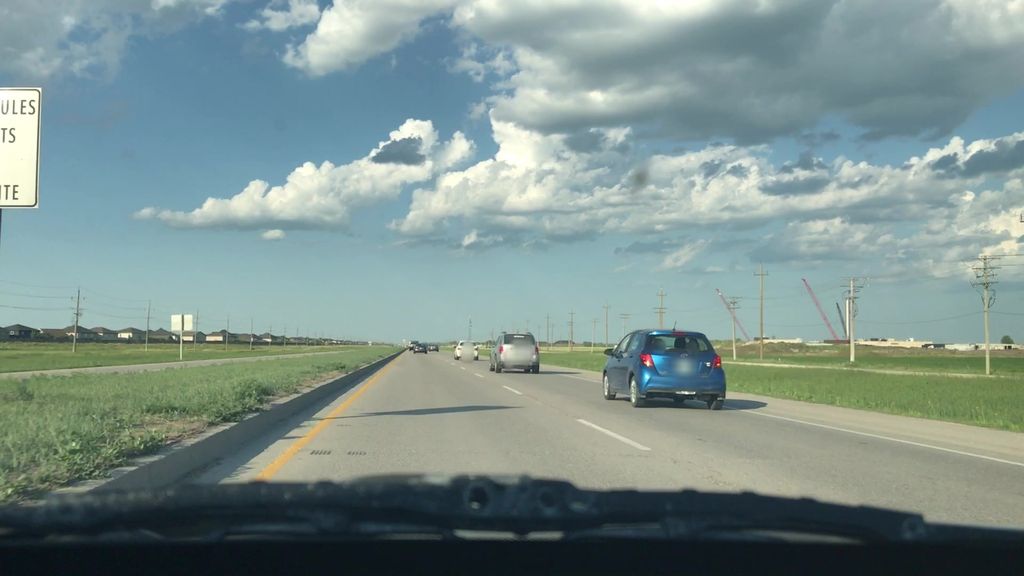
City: winnipeg